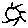
Label: sun